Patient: sex M, age 43
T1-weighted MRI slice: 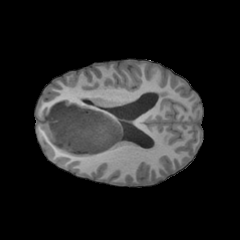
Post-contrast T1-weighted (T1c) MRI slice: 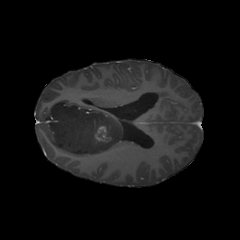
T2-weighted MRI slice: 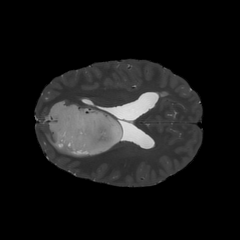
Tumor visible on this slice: yes
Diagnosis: Astrocytoma, IDH-mutant
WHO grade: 4